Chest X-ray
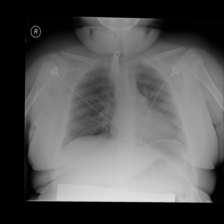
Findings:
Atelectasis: negative
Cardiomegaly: negative
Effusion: negative
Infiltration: negative
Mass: negative
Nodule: negative
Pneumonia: negative
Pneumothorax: negative
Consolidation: negative
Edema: negative
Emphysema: negative
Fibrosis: negative
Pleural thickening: negative
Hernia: negative